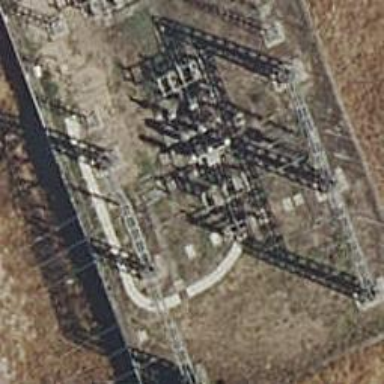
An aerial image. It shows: Busbar power line.